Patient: sex F, age 75
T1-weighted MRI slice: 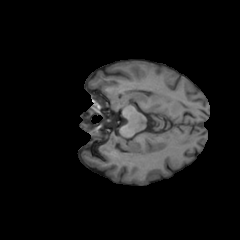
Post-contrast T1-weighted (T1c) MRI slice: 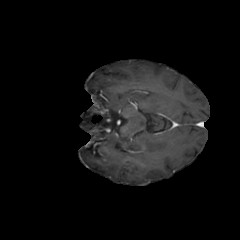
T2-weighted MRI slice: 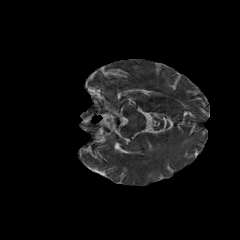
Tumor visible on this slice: no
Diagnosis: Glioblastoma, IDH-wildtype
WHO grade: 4